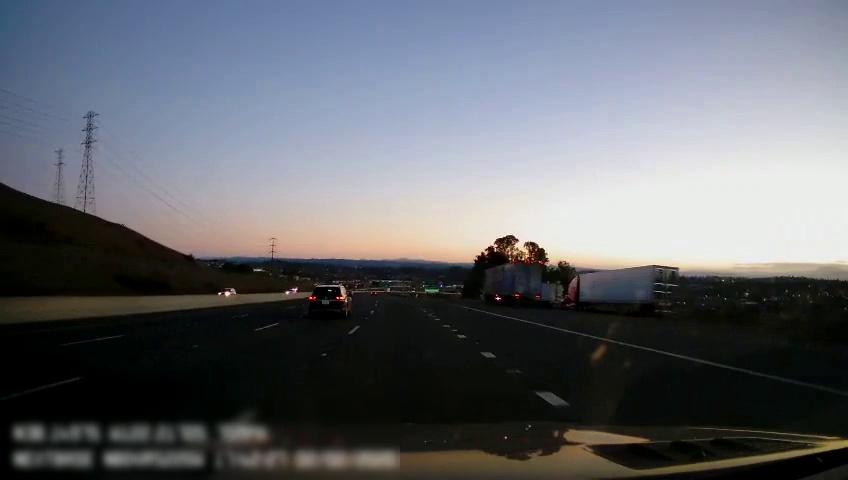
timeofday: Dusk/Dawn/Twilight
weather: Sunny
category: Drivable Space
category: Vehicles | SUV
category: Vehicles | Truck
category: Vehicles | Truck
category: Vehicles | Truck
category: Vehicles | SUV
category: Lanes | Current Lane
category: Lanes | Current Lane
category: Lanes | Alternate Lane
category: Lanes | Alternate Lane
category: Lanes | Alternate Lane
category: Traffic | Signs